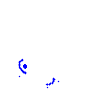
Particle: proton